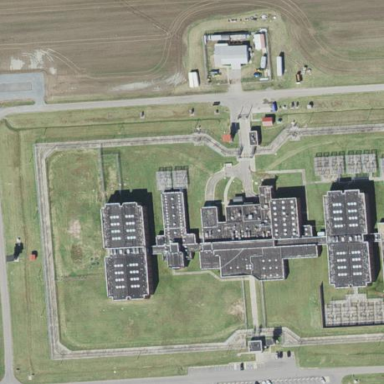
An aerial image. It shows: Prison facility surrounded by fence.